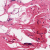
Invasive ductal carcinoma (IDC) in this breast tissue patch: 0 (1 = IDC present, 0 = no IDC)